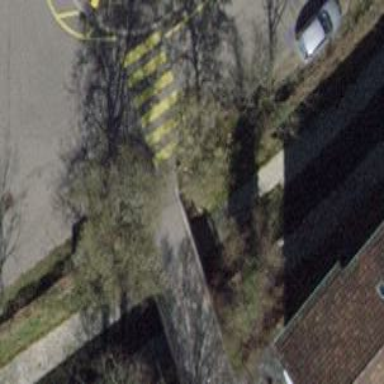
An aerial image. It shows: Bollard.